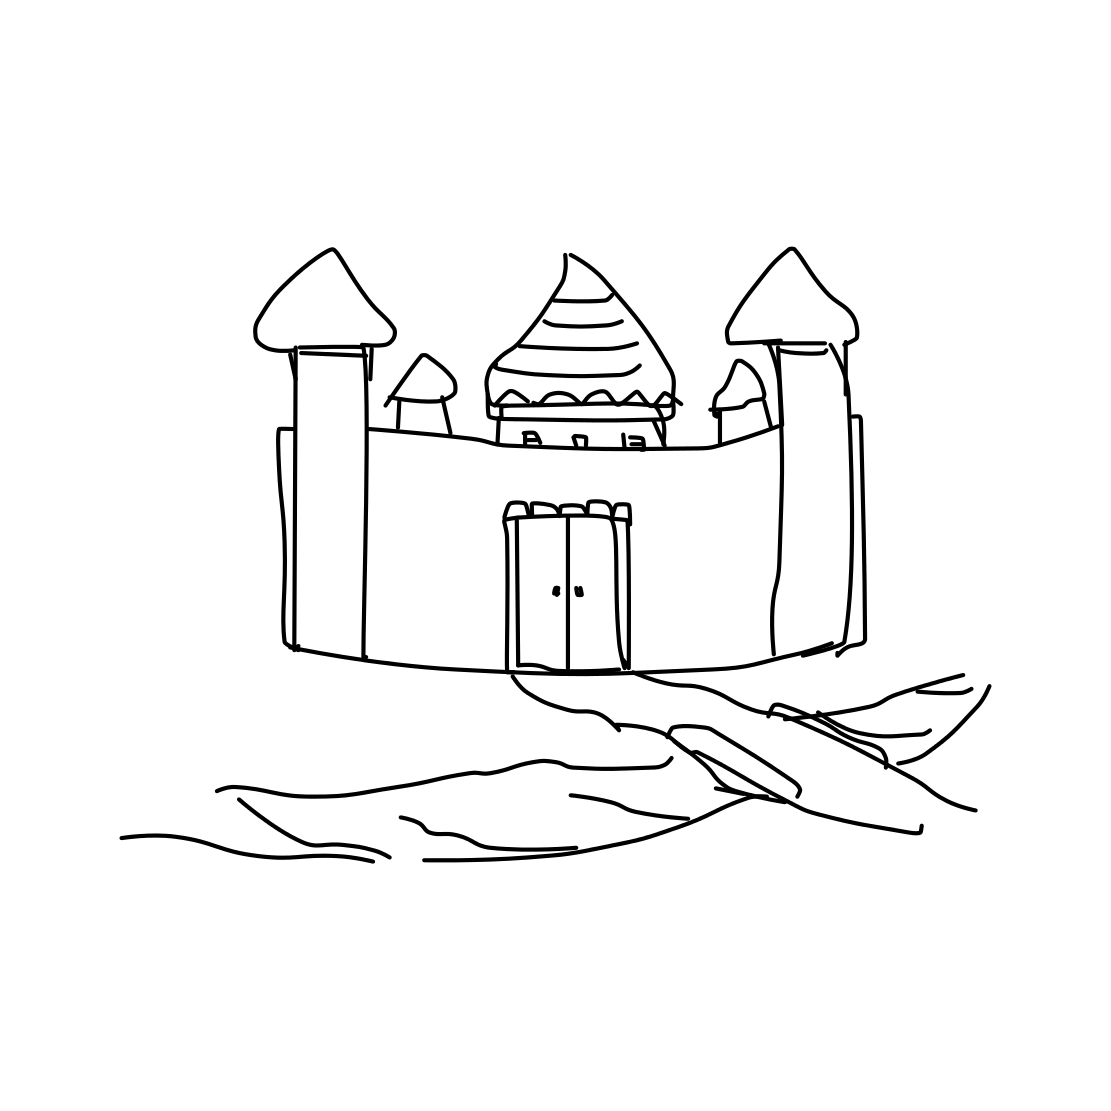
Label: castle